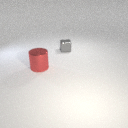
large red metal cylinder to the left of small gray metal cube